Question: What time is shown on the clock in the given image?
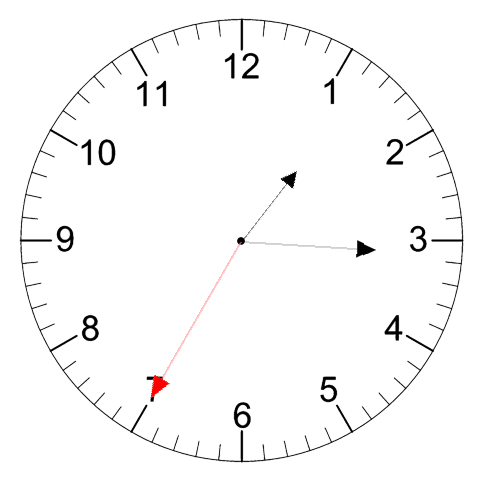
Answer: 01:15:35